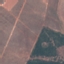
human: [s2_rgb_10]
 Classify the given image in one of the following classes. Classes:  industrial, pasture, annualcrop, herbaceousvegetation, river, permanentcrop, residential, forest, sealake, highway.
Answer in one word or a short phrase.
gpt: PermanentCrop